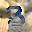
Label: 3